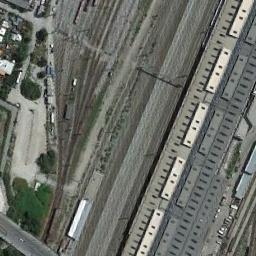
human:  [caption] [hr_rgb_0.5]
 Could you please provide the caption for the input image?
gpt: The railway is next to some trees and houses .

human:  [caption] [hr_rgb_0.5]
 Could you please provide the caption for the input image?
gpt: There are several buildings beside the railway .

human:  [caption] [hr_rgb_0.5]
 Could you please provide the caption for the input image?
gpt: There are several towering trees on one side of the railway .

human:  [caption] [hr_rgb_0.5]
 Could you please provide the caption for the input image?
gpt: These railways are between some buildings and houses .

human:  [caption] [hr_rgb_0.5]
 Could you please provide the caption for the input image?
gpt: There are some buildings beside the railway .